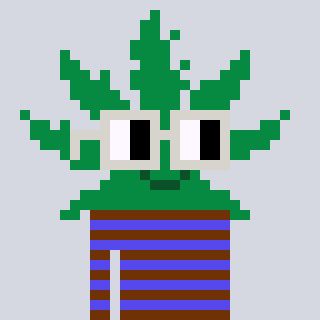
a pixel art character with square light gray glasses, a weed-shaped head and a computerblue-colored body on a cool background